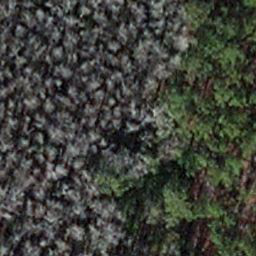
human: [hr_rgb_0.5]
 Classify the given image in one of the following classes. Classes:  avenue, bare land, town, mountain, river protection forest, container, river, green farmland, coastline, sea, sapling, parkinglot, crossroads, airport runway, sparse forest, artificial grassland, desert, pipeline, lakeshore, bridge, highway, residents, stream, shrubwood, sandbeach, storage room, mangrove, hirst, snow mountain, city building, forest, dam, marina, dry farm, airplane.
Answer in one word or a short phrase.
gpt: sapling